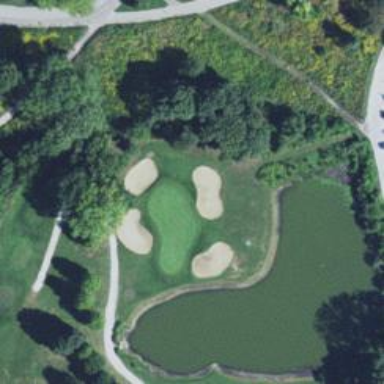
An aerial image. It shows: Golf hole.